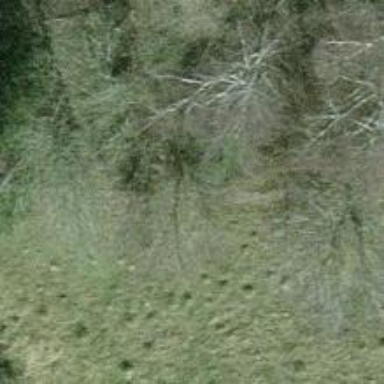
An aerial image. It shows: Single tag "natural: tree."